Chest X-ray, PA view. Patient: 62 years old, sex M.
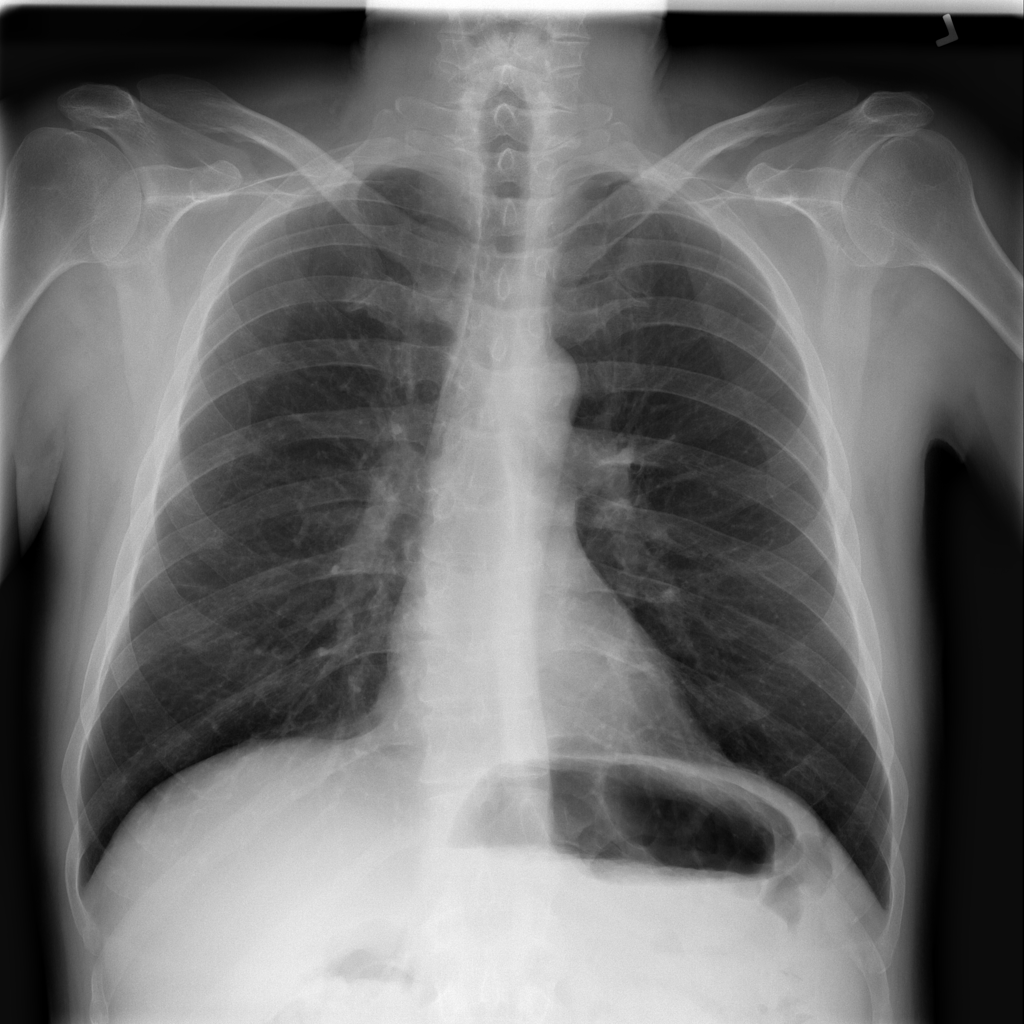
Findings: No Finding